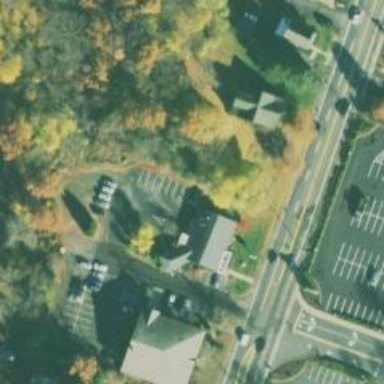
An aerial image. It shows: Parking area.